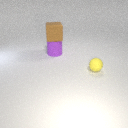
large purple rubber cylinder to the left of small yellow rubber sphere